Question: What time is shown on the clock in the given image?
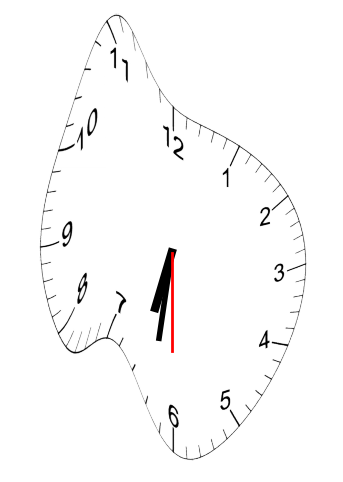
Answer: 06:31:30